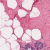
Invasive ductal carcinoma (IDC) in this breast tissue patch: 0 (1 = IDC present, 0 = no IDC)